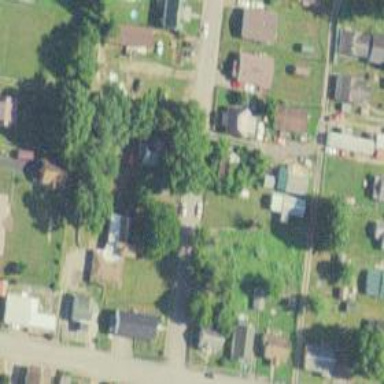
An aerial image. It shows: Alley classified as service road.